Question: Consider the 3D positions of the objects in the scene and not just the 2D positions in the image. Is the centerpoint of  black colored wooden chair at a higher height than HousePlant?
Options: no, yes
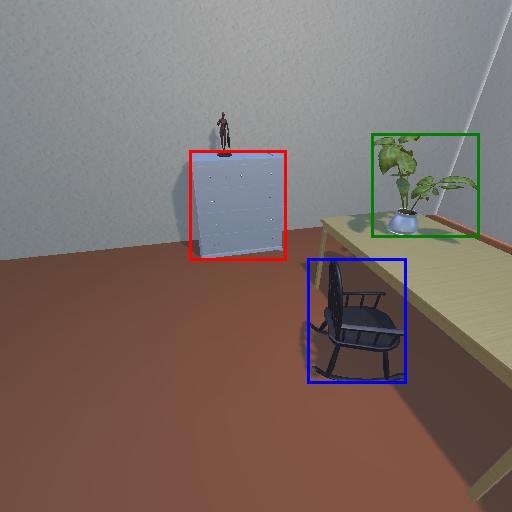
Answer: no